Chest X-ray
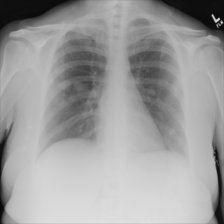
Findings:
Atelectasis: negative
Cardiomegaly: negative
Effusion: negative
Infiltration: negative
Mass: negative
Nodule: negative
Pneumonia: negative
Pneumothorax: negative
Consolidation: negative
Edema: negative
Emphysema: negative
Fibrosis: negative
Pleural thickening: negative
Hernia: negative